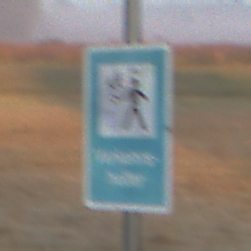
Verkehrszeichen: Verkehrshelfer
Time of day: Dawn
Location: Outdoor (Nature)
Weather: Clear
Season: NotSpecified
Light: Natural